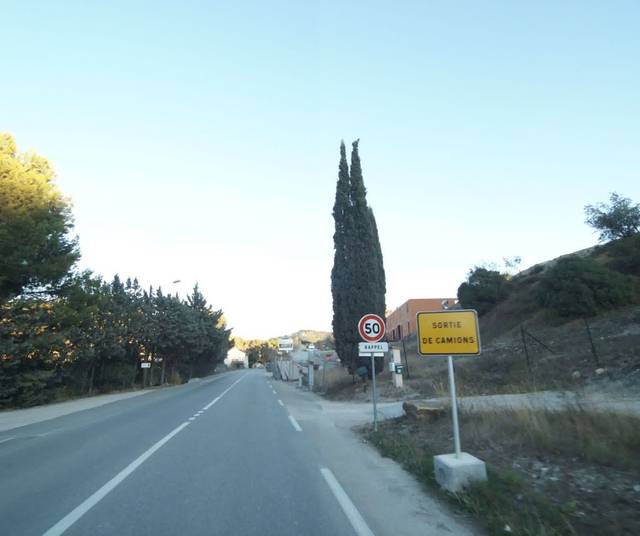
Region: France
Coordinates: 43.248, 5.577